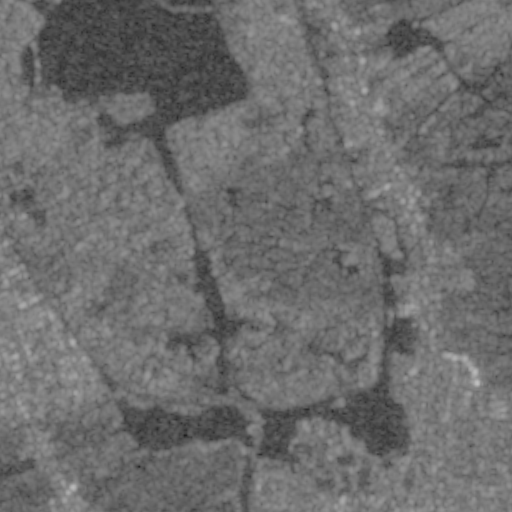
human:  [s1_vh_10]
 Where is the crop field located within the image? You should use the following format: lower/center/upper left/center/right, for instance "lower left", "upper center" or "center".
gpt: The crop field is located in the center right of the image.
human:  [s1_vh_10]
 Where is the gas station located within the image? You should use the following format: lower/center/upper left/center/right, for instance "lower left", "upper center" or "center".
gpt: The gas station is located in the lower left of the image.
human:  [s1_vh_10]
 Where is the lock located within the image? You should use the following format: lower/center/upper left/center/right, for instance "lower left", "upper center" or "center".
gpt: The lock is located in the lower center of the image.
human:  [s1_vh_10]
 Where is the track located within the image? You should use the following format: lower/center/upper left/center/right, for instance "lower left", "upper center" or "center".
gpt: The track is located in the lower center of the image.
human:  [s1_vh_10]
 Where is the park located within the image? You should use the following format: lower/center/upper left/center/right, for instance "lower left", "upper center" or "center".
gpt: There is no park in the image.

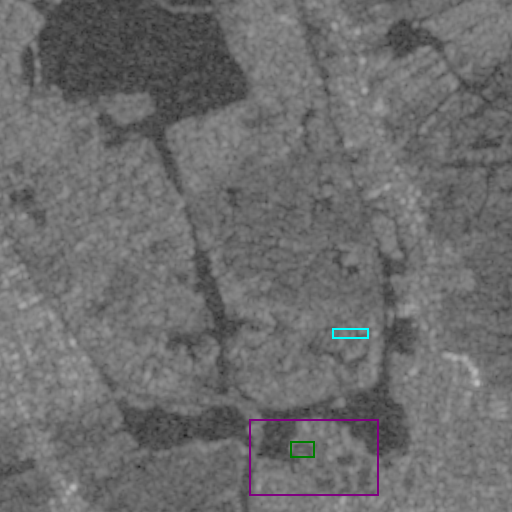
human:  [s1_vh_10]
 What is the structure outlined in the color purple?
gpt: The structure outlined in purple is a park.
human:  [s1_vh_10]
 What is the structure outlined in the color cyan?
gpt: The structure outlined in cyan is a parking lot.
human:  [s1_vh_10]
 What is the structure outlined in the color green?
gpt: The structure outlined in green is a track.
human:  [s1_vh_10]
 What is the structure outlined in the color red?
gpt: There is no red outline.